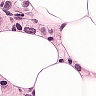
Metastatic tissue present: yes